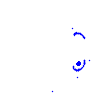
Particle: electron